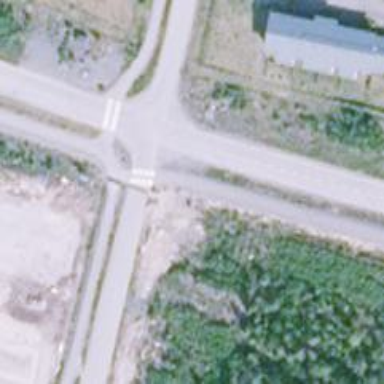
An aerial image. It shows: Road with "give way" sign.